Question: I add a graphview programatically :
'''
LinearLayout.LayoutParams Lparams = new LinearLayout.LayoutParams(LayoutParams.FILL_PARENT, p.y/2);
'''
//same result with fill_parent or match_parent
'''
Lparams.gravity = Gravity.LEFT;
firstGraph.setPadding(10, 0, 10, 0);
firstGraph.setLayoutParams(Lparams);
LinearLayout RelLayout = (LinearLayout) findViewById(R.id.relLayout);
RelLayout.setGravity(Gravity.LEFT);
RelLayout.addView(firstGraph, 0);
'''
I obtain this:

What i want is to eliminate that left gap of the graphview, I don't know why is there, I only set a padding of 10 that is what you have in right side.
Any Suggestions? Thansk in advance.
the layout xml:
'''
<LinearLayout xmlns:android="http://schemas.android.com/apk/res/android"
android:id="@+id/relLayout"
android:layout_width="match_parent"
android:layout_height="match_parent"
android:gravity="left"
android:orientation="vertical" >
<Button
android:id="@+id/button3"
android:layout_width="wrap_content"
android:layout_height="wrap_content"
android:text="Button" />
</LinearLayout>
'''
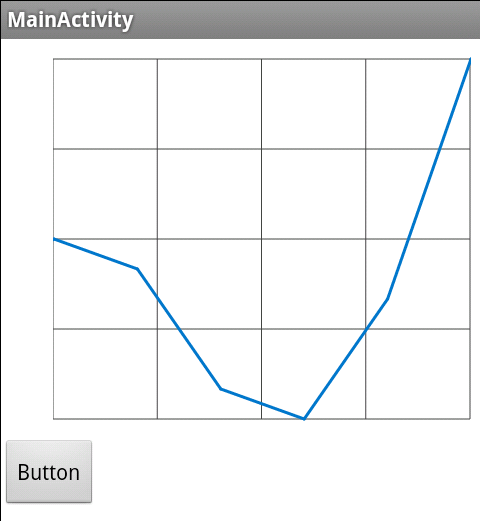
Answer: That space most likely appears because it is the space reserved for the axis labels(and as you probably don't set any labels it's an empty space). If you do need to remove it you'll have to modify the graph view's code and change the values in 'GraphViewConfig'(as those seem to be the values used).